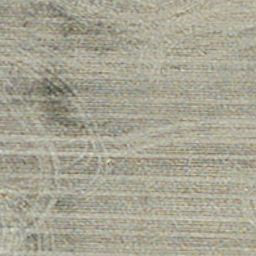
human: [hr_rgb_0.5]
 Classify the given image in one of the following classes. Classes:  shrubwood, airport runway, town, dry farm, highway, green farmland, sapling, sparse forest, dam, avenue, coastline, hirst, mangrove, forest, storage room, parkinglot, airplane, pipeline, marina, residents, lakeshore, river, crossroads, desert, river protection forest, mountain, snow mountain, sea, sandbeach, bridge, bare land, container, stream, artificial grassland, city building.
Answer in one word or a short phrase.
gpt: dry farm